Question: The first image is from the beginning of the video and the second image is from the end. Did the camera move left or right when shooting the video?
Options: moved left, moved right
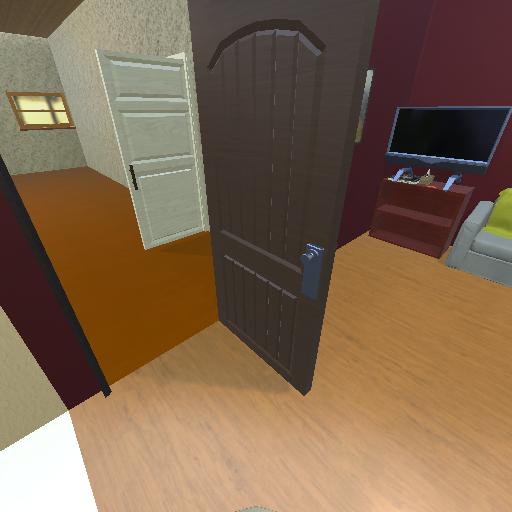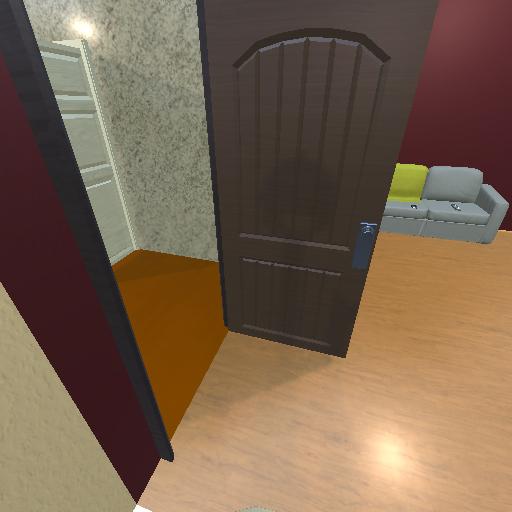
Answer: moved left